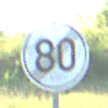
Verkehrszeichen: EndeGeschwindigkeit80
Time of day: MorningAfternoon
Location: Outdoor (Nature)
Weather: Clear
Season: NotSpecified
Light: Natural